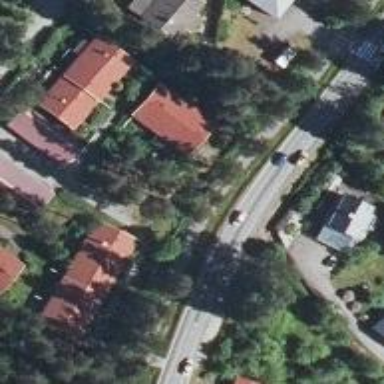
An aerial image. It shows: Secondary road.